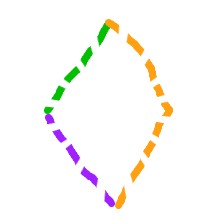
Shape: rhombus